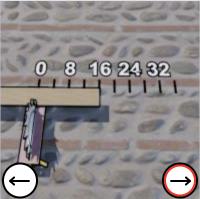
Task: length
Answer: 16
First scale value: 8.0